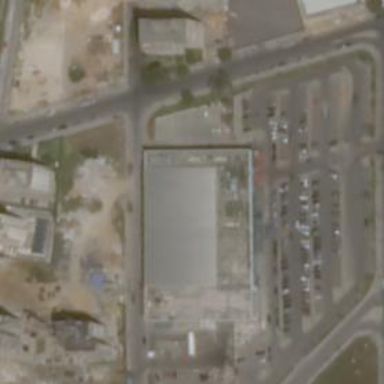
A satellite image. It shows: Building that houses supermarket.